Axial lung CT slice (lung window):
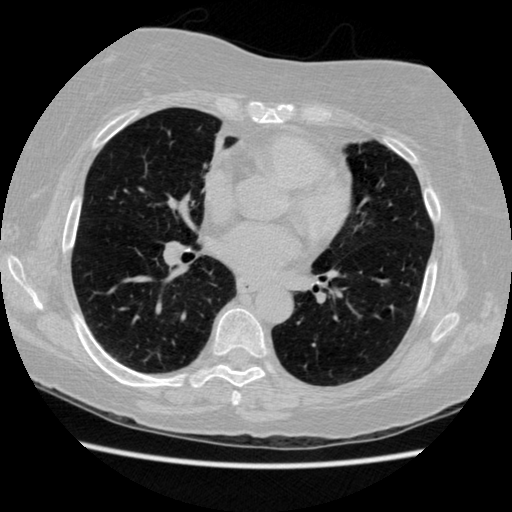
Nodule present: no